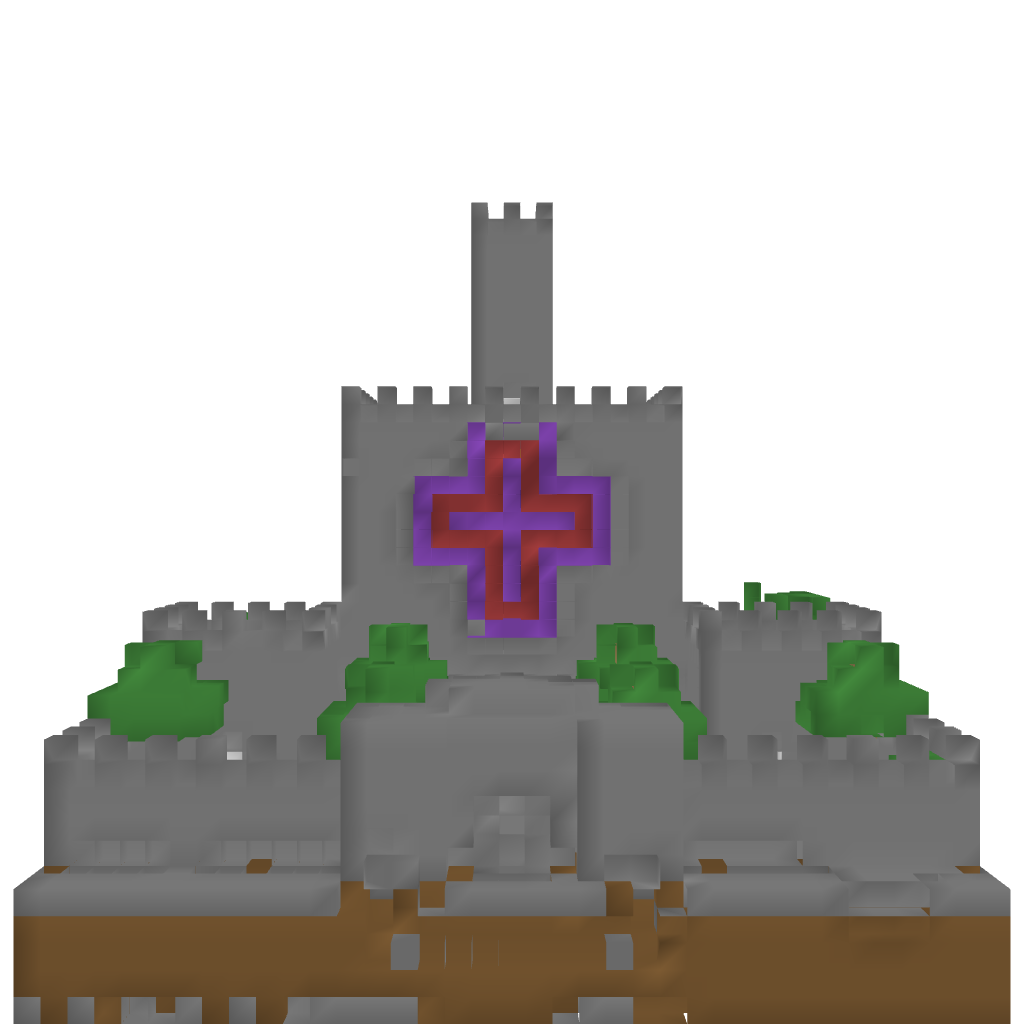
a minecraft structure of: castle 3 good quality